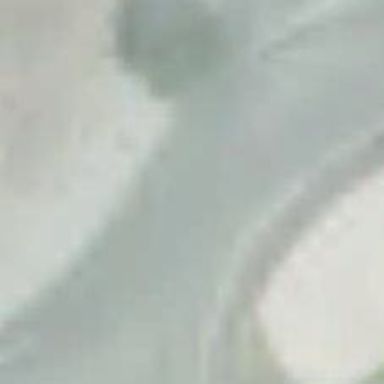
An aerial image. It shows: Roundabout on residential road with asphalt surface.